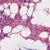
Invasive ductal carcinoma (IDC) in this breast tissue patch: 1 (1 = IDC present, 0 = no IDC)